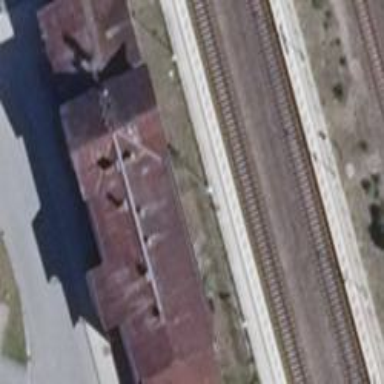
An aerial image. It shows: Train station building.